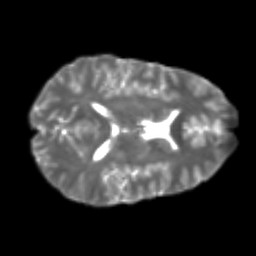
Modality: T2w
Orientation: axial
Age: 24
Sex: male
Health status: healthy
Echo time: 0.074 s